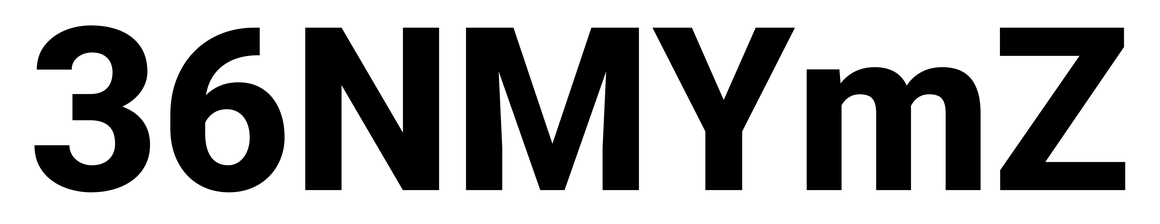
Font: Roboto_ExtraBold